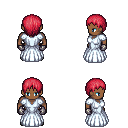
a pixel art fantasy rpg character, male body template, human, dark skin, underdress, gold greaves, ruby red plain hairstyle, metal gloves, black shoes, four views (front, back, left, right), 2x2 character sprite sheet, small pixel art, hard edges, no anti-aliasing